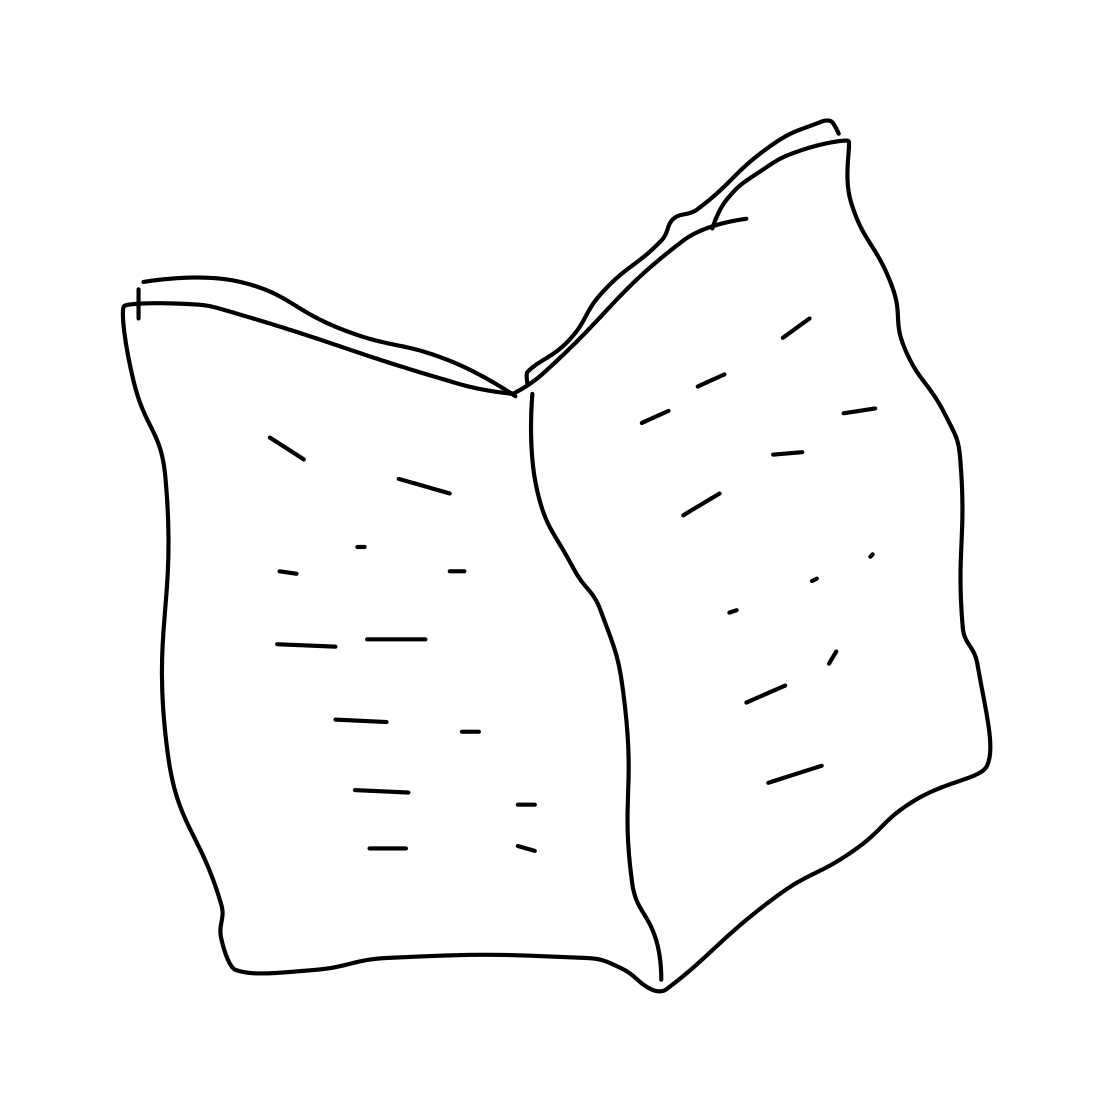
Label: book